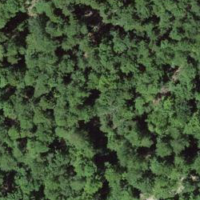
EUNIS habitat code: 41
Species observed at this site:
Vanessa atalanta